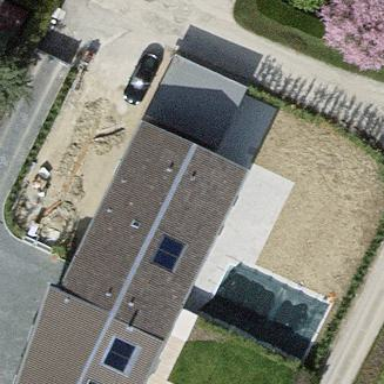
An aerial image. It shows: Simple house.